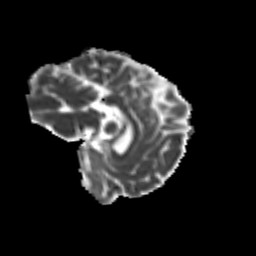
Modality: MD
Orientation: sagittal
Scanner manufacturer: siemens
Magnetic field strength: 3 T
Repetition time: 9.2 s
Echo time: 0.084 s